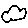
Label: cloud